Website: lowes
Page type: billing-address
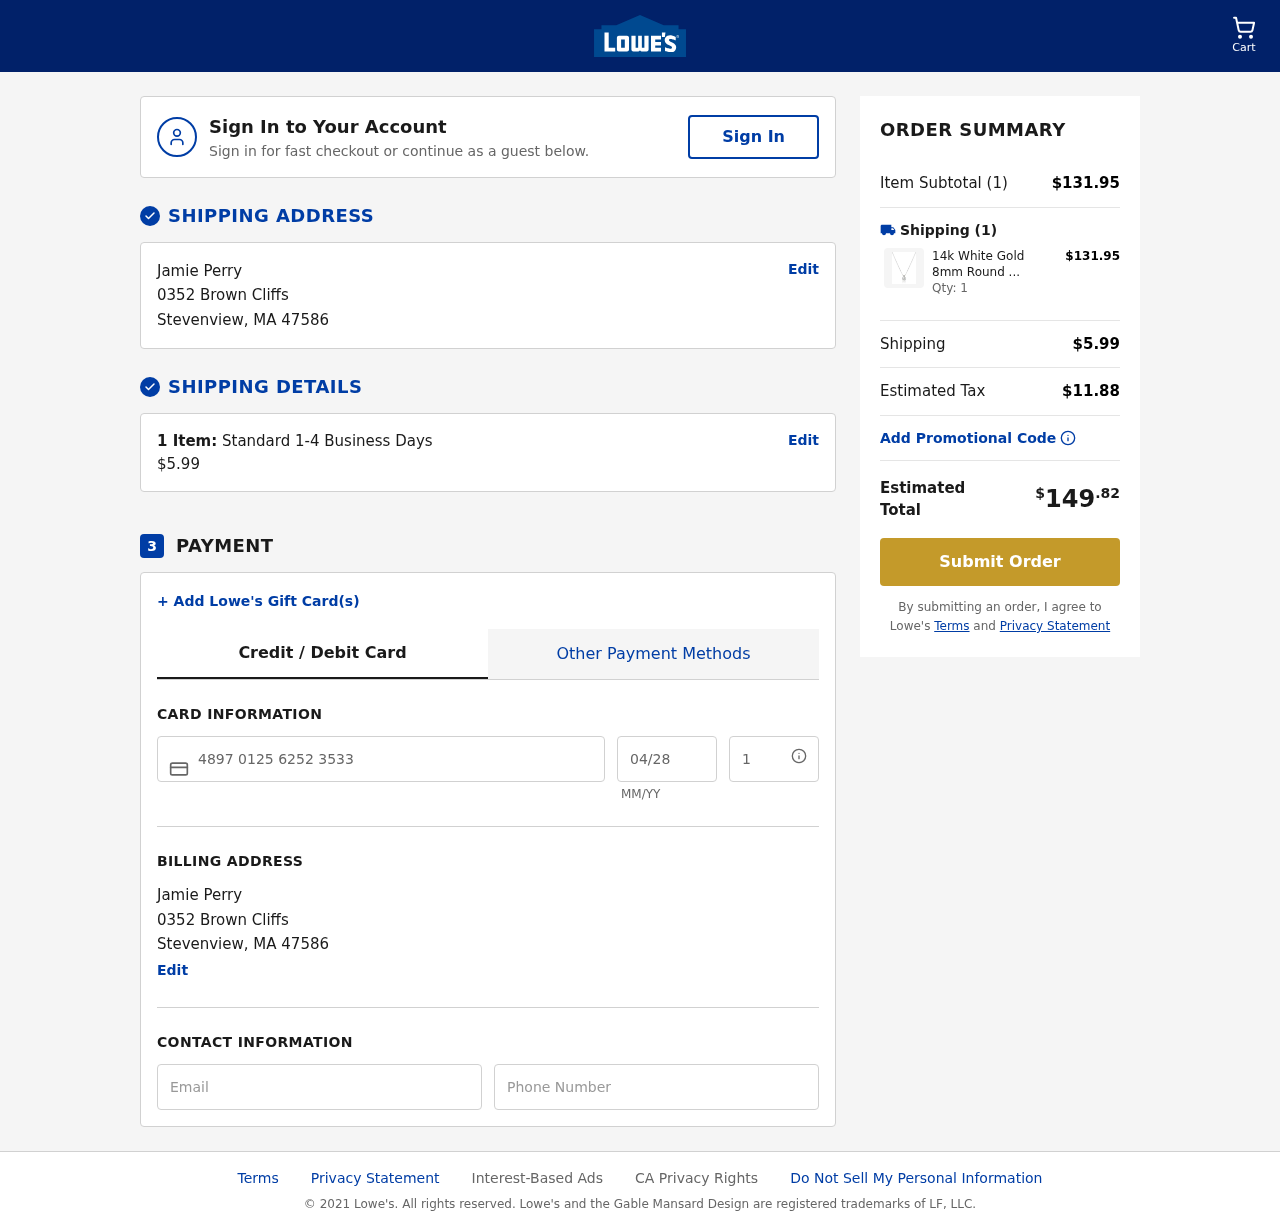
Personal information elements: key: PII_CARD_CVV
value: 141
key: PII_CARD_EXPIRY
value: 04/28
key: PII_CARD_NUMBER
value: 4897 0125 6252 3533
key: PII_CITY
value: Stevenview
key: PII_EMAIL
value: jamie.perry@gmail.com
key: PII_FULLNAME
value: Jamie Perry
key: PII_PHONE
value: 9872043087
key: PII_POSTCODE
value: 47586
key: PII_STATE_ABBR
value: MA
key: PII_STREET
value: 0352 Brown Cliffs
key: PII_FULLNAME2
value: Jamie Perry
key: PII_CITY2
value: Stevenview
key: PII_STATE_ABBR2
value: MA
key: PII_POSTCODE_FULL
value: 47586
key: PII_POSTCODE_NUMERIC
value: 47586
Product elements: key: PRODUCT1_NAME
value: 14k White Gold 8mm Round Cubic Zirconia Solitaire Pendant Necklace (2 carat, Diamond Equivalent), 18
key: PRODUCT1_PRICE
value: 131.95
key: PRODUCT1_QUANTITY
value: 1
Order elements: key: ORDER_NUM_ITEMS
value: Cart
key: ORDER_NUM_ITEMS
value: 1 Item:
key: ORDER_NUM_ITEMS
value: Item Subtotal (1)
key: ORDER_SHIPPING_COST
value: $5.99
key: ORDER_SUBTOTAL
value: $131.95
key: ORDER_TAX
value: $11.88
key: ORDER_TOTAL
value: $149.82